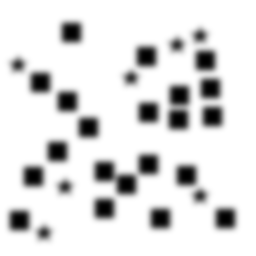
Squares: 21
Triangles: 0
Stars: 7
Total shapes: 28